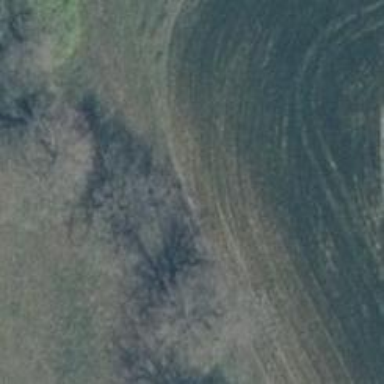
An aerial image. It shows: Beautiful tree in nature.